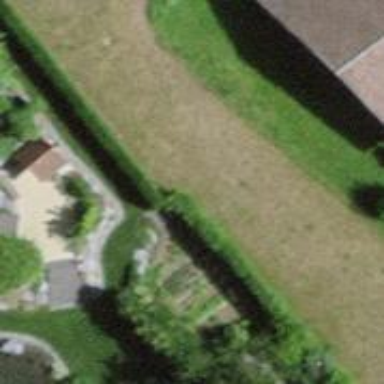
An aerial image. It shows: Hedge acting as barrier.